Question: thanks for turning up :-)
I noticed that on the iPad the Form Sheet view does not have any iOS 7 parallax effects, and I would actually like to incorporate this because I think it kinda looks cool.

Well this is what I have and it doesn't have that, so is there a way to do this? How would one go about doing it? I've googled and googled and google has finally failed me because nothing appropriate is appearing.
Thanks :)
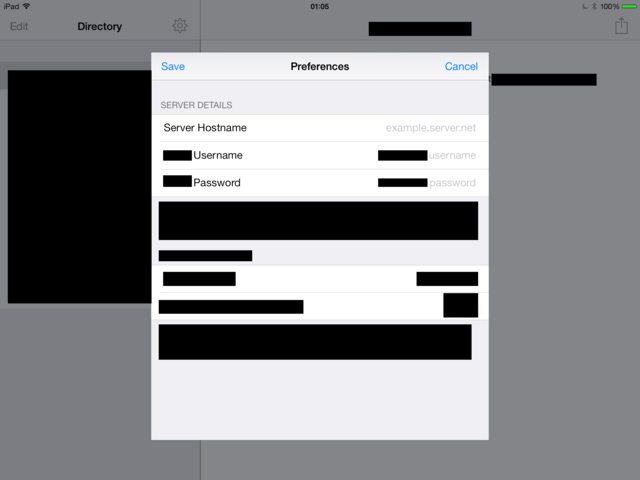
Answer: This can be done with some effort.
First off, you need to know how to add parallax to a view in general:
I have the following category method for 'UIView' to make it easy:
'''
- (void)addDepthMotionX:(CGFloat)x y:(CGFloat)y {
Class clazz = NSClassFromString(@"UIInterpolatingMotionEffect");
if (clazz) {
BOOL reverse = NO;
if (CGAffineTransformEqualToTransform(self.transform, CGAffineTransformMakeRotation(-M_PI_2)) || CGAffineTransformEqualToTransform(self.transform, CGAffineTransformMakeRotation(M_PI_2))) {
reverse = YES;
}
UIInterpolatingMotionEffect *eff = [[clazz alloc] initWithKeyPath:@"center.x" type:reverse ? UIInterpolatingMotionEffectTypeTiltAlongVerticalAxis : UIInterpolatingMotionEffectTypeTiltAlongHorizontalAxis];
eff.maximumRelativeValue = @(x);
eff.minimumRelativeValue = @(-x);
[self addMotionEffect:eff];
eff = [[clazz alloc] initWithKeyPath:@"center.y" type:reverse ? UIInterpolatingMotionEffectTypeTiltAlongHorizontalAxis : UIInterpolatingMotionEffectTypeTiltAlongVerticalAxis];
eff.maximumRelativeValue = @(y);
eff.minimumRelativeValue = @(-y);
[self addMotionEffect:eff];
}
}
'''
The code is guarded so it won't crash if called from other than iOS 7 (or later).
Now to add parallax to a view you simply do:
'''
[someView addDepthMotionX:10 y:10]; // pick an appropriate depth value
'''
The final step to your question is to apply this to the root of the view controller you are displaying.
Here's code you can add in the 'viewWillAppear:' method of the view controller. Adjust to meet your needs:
'''
- (void)viewDidAppear:(BOOL)animated {
[super viewDidAppear:animated];
if (self.isBeingPresented || self.isMovingToParentViewController) {
if (UI_USER_INTERFACE_IDIOM() == UIUserInterfaceIdiomPad && self.modalPresentationStyle == UIModalPresentationFormSheet) {
[self.navigationController.view.superview addDepthMotionX:15 y:15];
}
}
}
'''
One issue with this code is if the user rotates the iPad 90 degrees after the form sheet is presented, the parallax effect needs to be updated. But this will get you started.